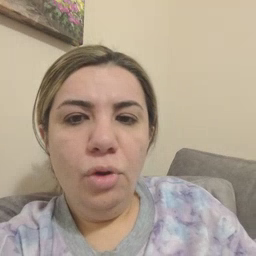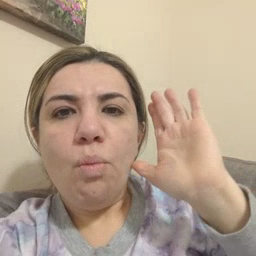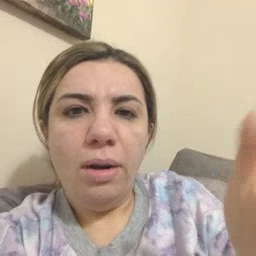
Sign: will